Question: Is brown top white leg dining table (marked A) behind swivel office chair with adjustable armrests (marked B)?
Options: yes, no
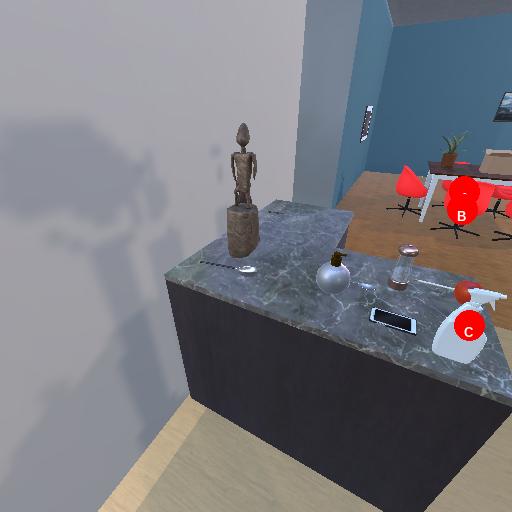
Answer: yes